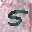
Label: 5